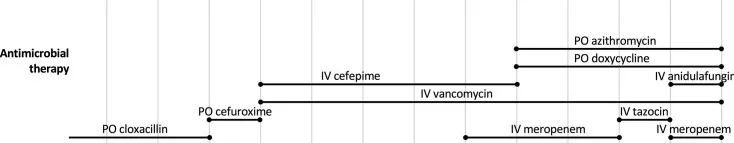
Clinical progress. This figure highlights significant events, antimicrobial therapy administered, infective markers, and wound and blood cultures sent during this admission. *All positive blood cultures grew S. Apiospermum. PO, oral; IV, intravenous; VT, ventricular tachycardia; VF, ventricular fibrillation; ICD, implantable cardiac device; AF, atrial fibrillation; DCCV, direct current cardioversion; CRRT, continuous renal replacement therapy; LVAD, left ventricular assist device; WBC, white blood cell; CRP, C-reactive protein.
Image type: chart (chart)